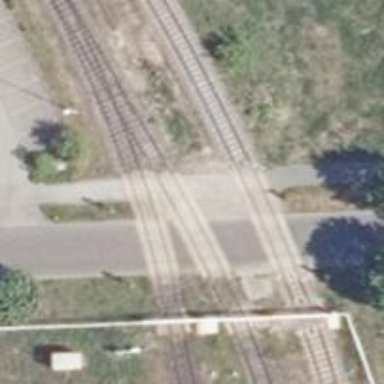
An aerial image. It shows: Railway level crossing.